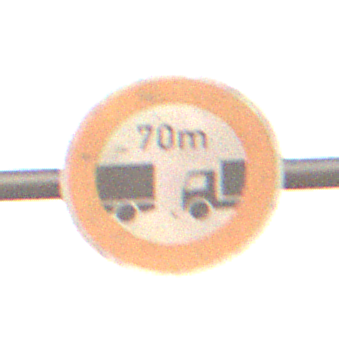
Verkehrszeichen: VerbotUnterschreitenMindestabstand
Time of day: Night
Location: Outdoor (Nature)
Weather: Clear
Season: NotSpecified
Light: Natural